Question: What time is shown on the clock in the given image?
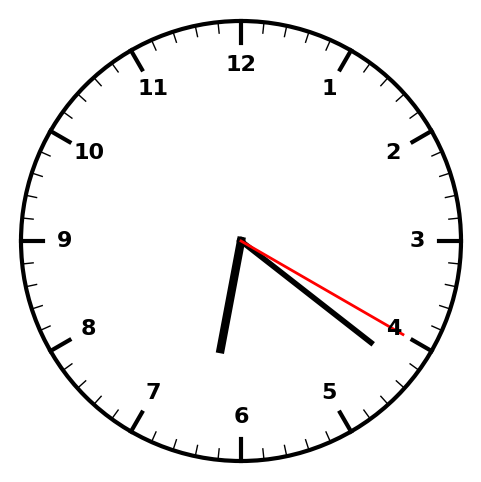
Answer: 06:21:20